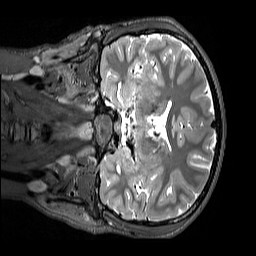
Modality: T2w
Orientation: coronal
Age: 12
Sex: male
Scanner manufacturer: siemens
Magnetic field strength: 3 T
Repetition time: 3.2 s
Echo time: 0.408 s